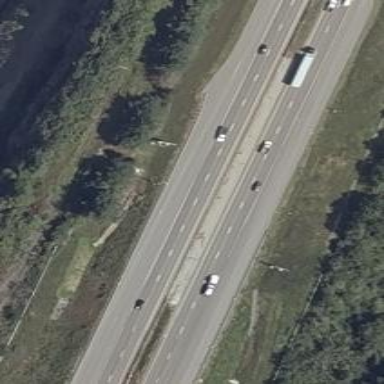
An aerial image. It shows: Asphalt motorway.